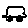
Label: car